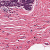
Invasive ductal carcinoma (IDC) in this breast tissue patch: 0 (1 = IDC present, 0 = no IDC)